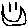
Label: smiley face